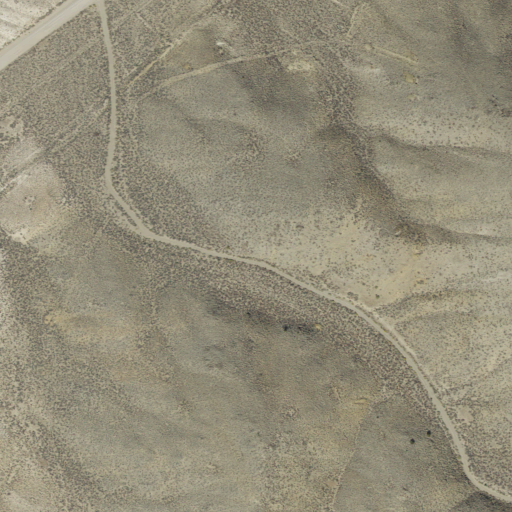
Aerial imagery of valley in Utah named Lucy L Gulch containing shrub, low intensity development, open development, and medium intensity development